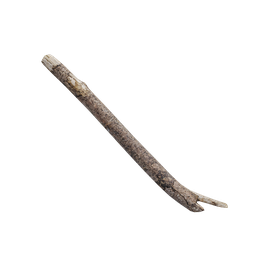
Label: nature